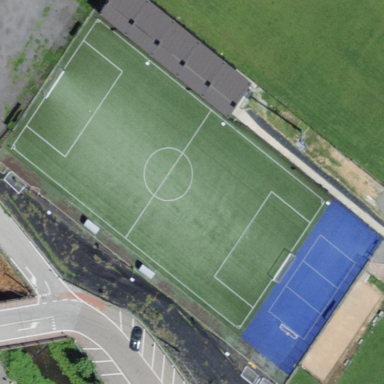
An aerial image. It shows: Soccer pitch with grass surface for leisure and sports.